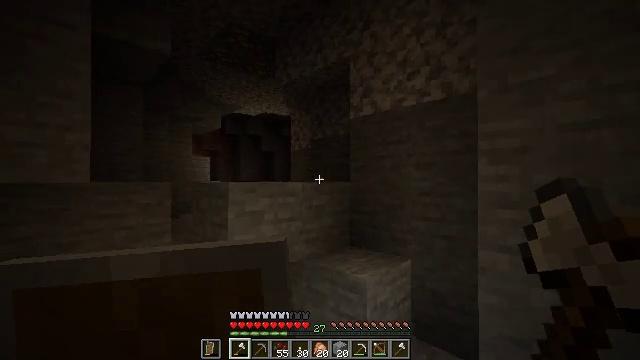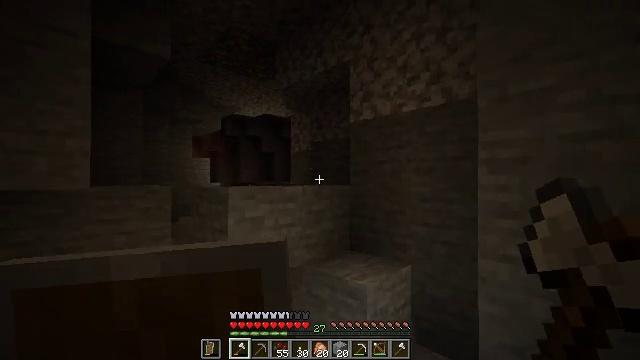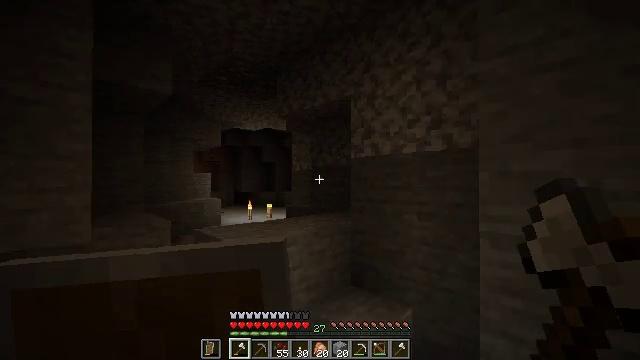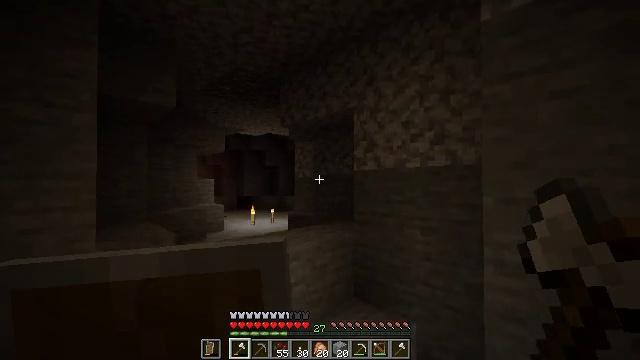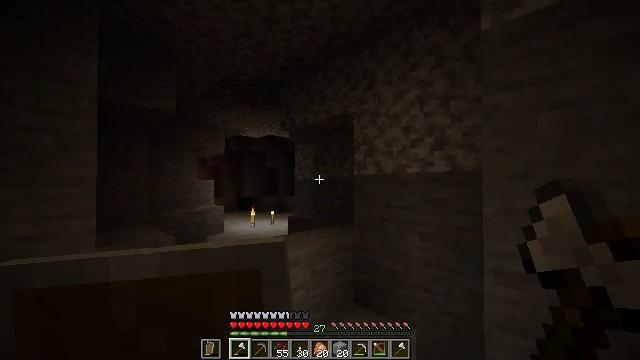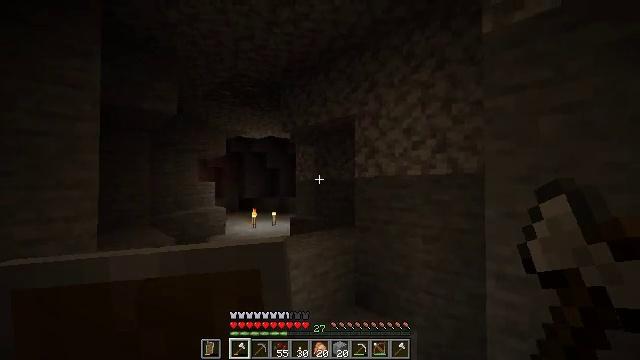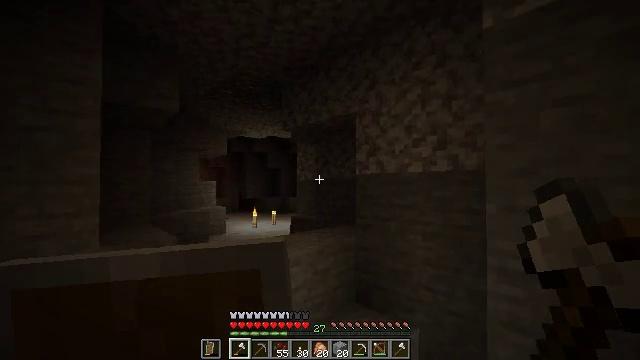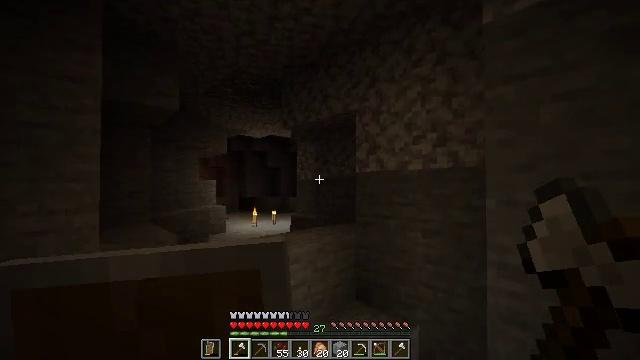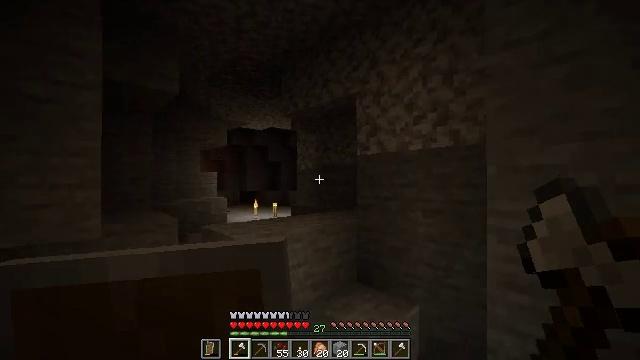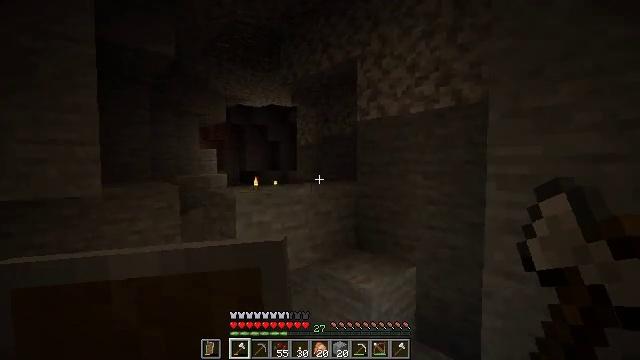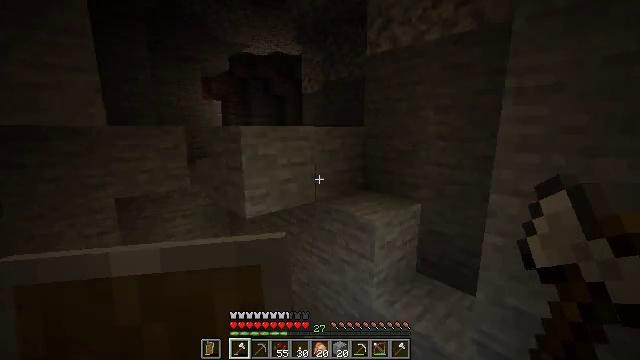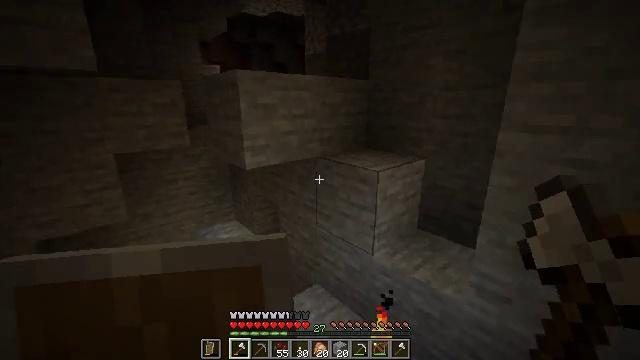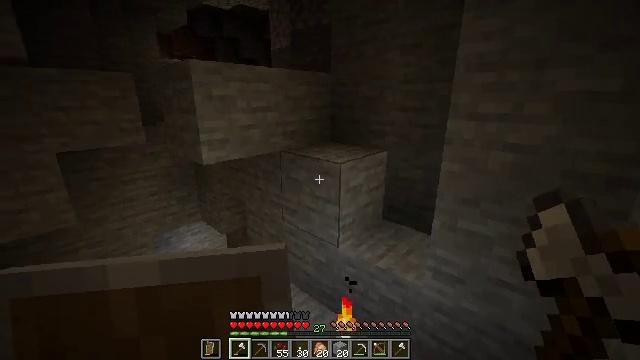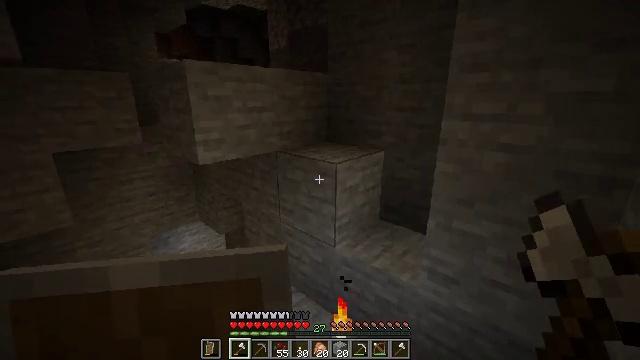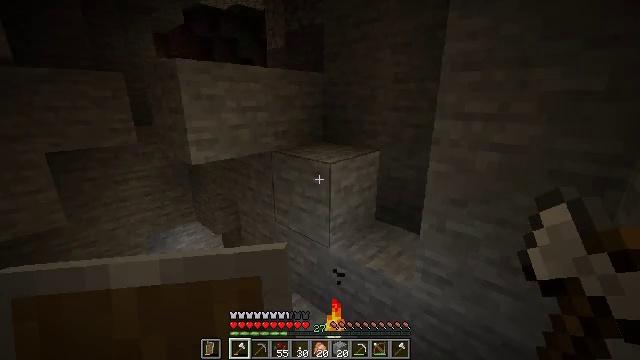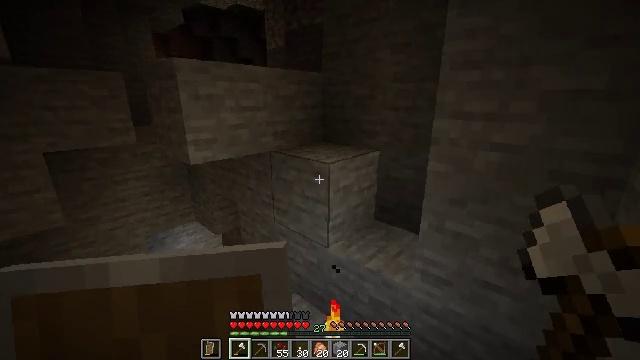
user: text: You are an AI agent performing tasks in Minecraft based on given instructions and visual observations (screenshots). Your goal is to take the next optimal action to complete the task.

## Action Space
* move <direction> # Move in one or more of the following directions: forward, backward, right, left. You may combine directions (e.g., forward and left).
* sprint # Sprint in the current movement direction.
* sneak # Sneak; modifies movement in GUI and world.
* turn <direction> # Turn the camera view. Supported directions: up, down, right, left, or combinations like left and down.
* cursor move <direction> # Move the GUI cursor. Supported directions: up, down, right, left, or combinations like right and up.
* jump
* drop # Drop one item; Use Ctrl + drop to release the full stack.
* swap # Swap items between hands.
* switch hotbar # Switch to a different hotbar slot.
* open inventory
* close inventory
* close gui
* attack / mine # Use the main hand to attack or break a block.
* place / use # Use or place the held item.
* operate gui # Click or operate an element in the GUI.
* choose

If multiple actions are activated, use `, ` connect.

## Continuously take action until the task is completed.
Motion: motion action
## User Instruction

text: Gather gold ore with a pickaxe.
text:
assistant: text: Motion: jump
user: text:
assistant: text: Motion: jump
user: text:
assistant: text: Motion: no_op
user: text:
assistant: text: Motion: no_op
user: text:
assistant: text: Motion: no_op
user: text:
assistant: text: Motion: no_op
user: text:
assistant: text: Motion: no_op
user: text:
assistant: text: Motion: no_op
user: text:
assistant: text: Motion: turn down
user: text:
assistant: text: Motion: move right, turn left and down
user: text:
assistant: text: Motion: move right, turn down
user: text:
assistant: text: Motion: move right, turn right
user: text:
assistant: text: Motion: no_op
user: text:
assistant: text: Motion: no_op
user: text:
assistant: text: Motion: no_op
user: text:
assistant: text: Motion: no_op
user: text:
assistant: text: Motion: no_op
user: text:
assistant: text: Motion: no_op
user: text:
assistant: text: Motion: no_op
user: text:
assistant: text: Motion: turn up
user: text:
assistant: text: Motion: turn right and up
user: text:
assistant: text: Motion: move forward, turn right
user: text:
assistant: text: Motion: move forward, turn right and up
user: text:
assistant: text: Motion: move forward, turn right and up
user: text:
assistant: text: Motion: move forward, turn right and up
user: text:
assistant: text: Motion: move forward, turn right
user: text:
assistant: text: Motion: move forward
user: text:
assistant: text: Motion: move forward, jump
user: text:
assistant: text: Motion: move forward, turn left and up, jump
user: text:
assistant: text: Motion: move forward, turn left and up, jump